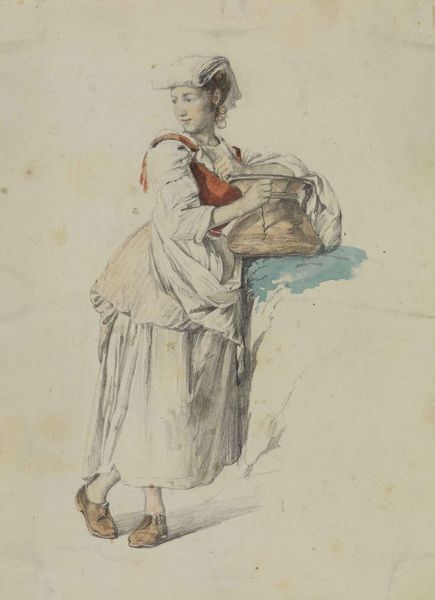
Titel: Italienerin mit Krug
Künstler: Johann Baptist Kirner
Standort: Karlsruhe
Institution: Staatliche Kunsthalle Karlsruhe
Schlagwörter: blau, hand, kopf, schatten, wasser, weiß, aquarell, gelb, mädchen, wäsche, braun, brust, bunt, finger, frau, haar, hell, hut, kleid, mund, nase, ohr, orange, skizze, zeichnung, blick, dame, rot, tuch, haube, hochformat, rock, hemd, jung, kappe, mütze, arm, arme, augen, bluse, falten, gesicht, stehen, stein, bildnis, hals, hände, portrait, porträt, haare, kostüm, pose, realismus, stehend, tücher, ohrringe, blatt, locken, zart, arbeit, kanne, krug, beine, kopfbedeckung, schürze, topf, füße, magd, italien, mieder, schuhe, studie, arbeiten, bäuerin, mauer, farbe, grafik, graphik, rast, lehnen, einfach, kopftuch, angelehnt, handtuch, bedienstete, dienstmädchen, korb, bronze, edel, weste, kokett, waschen, tusche, gefäß, zinn, links, schrafur, kupfer, seite, koloriert, bleistift, posieren, tasche, entwurf, tracht, flecken, köchin, handtasche, mittelalter, abstützen, gehend, korsett, balu, sauber, anlehnen, italienerin, drehung, lehnend, bau, tropfen, kessel, überkreuzt, wasserträgerin, zeichung, aquarelliert, coloriert, wäscherin, schulterblick, überkreuz, verblichen, fru, wasch, dienerschaft, szehend, mad, blick über die schulter, d, schhe, beine überkreuzt, dienerrin, haferl, fruher, altes kleid, drindl, bluser, messingkrug